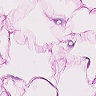
Metastatic tissue present: no